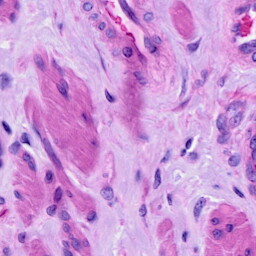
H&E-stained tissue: Ovarian